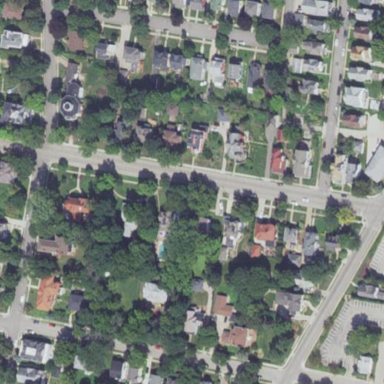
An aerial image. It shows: Residential area consisting of single-family homes.